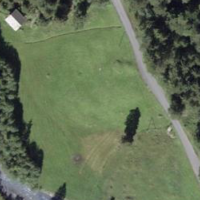
EUNIS habitat code: 23
Species observed at this site:
Epipactis palustris